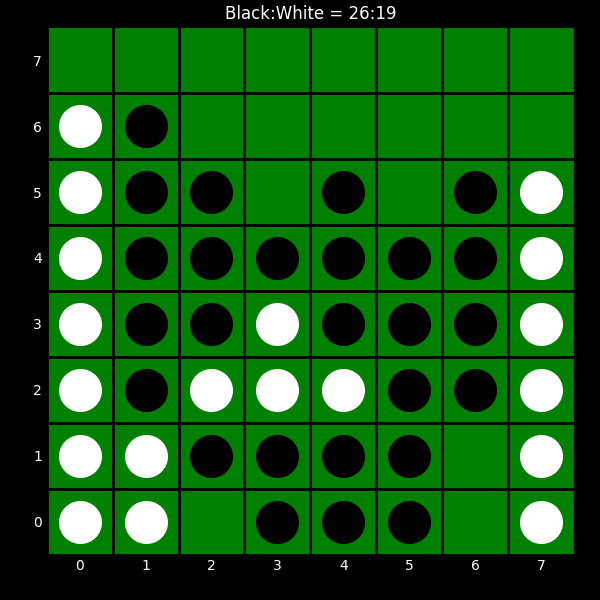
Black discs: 26
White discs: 19